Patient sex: F
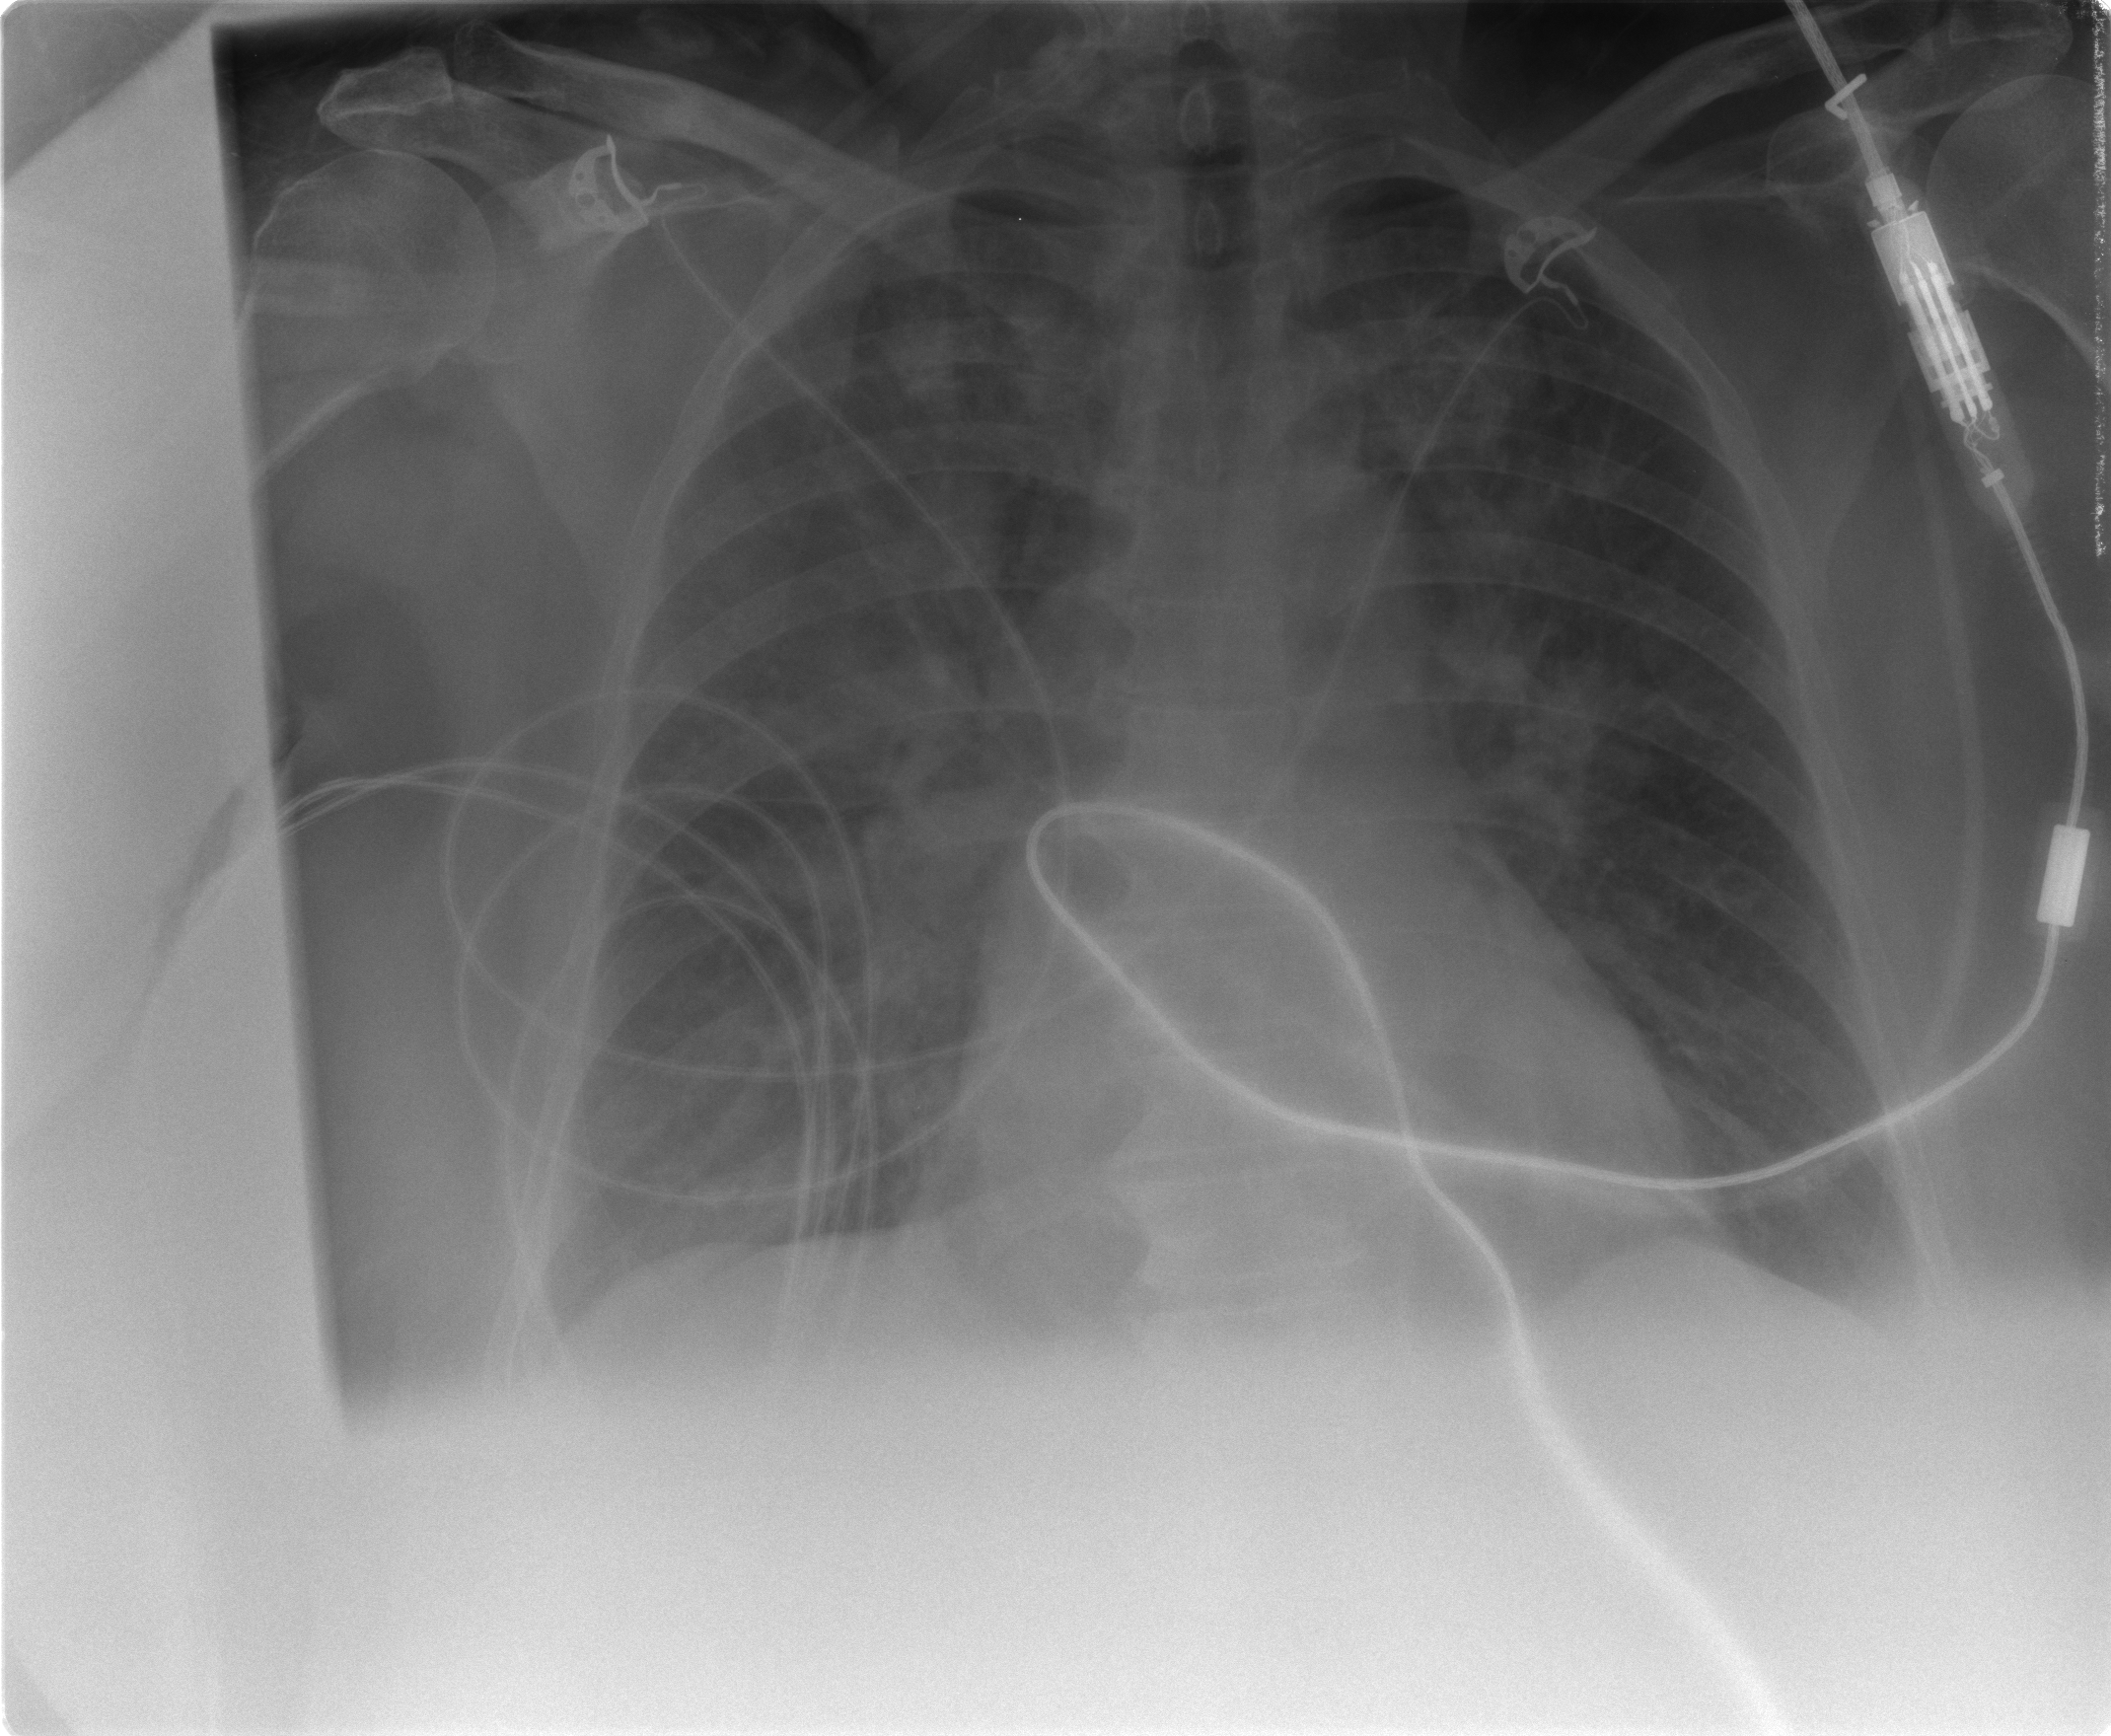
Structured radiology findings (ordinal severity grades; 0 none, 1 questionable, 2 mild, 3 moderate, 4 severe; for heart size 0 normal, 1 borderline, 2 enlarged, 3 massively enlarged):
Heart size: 0
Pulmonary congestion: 3
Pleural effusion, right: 0
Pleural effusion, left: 0
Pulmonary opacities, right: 3
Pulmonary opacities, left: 3
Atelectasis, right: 0
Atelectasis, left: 0